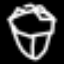
Label: diamond